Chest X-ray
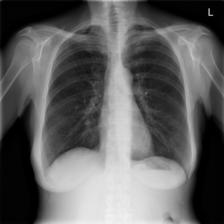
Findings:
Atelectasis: negative
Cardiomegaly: negative
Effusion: negative
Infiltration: negative
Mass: negative
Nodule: negative
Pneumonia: negative
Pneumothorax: negative
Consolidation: negative
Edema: negative
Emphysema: negative
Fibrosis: negative
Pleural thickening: negative
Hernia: negative